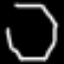
Label: octagon